RGB frame:
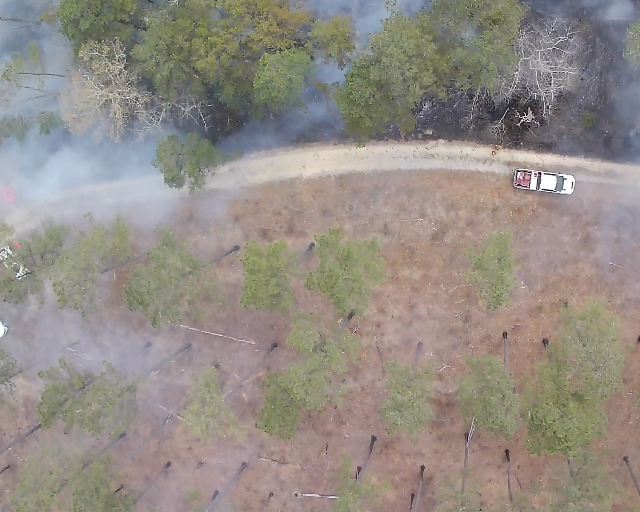
Thermal frame:
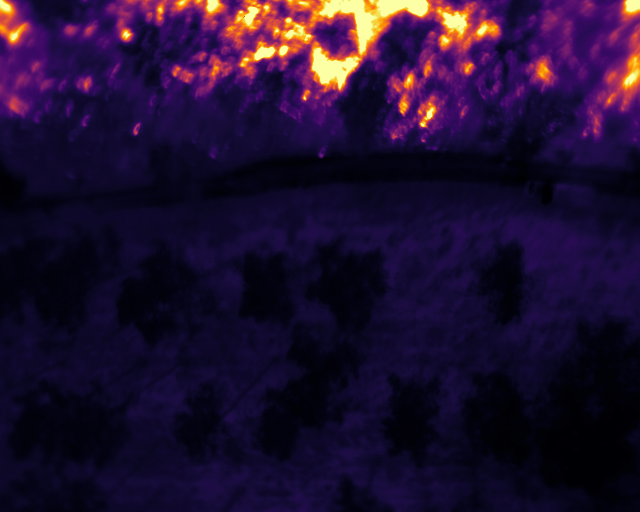
Captured: 2026-02-26 03:08:06
Pixels at or above 80 °C: 15191 (fraction of frame: 0.04636)